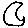
Label: moon